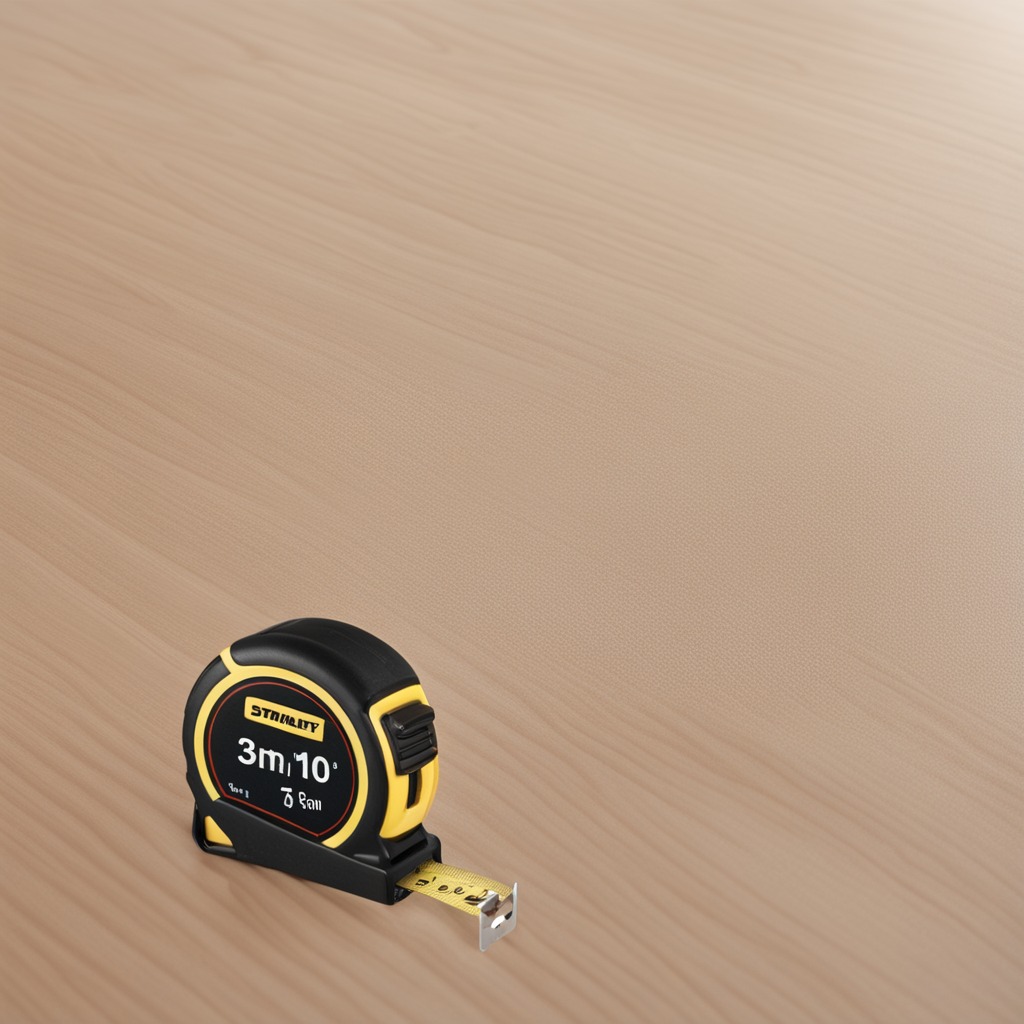
A measuring tape is lying on the wooden table.